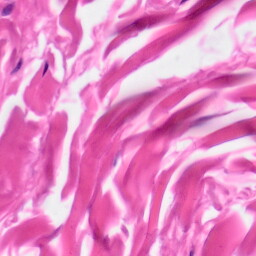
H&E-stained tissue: Skin